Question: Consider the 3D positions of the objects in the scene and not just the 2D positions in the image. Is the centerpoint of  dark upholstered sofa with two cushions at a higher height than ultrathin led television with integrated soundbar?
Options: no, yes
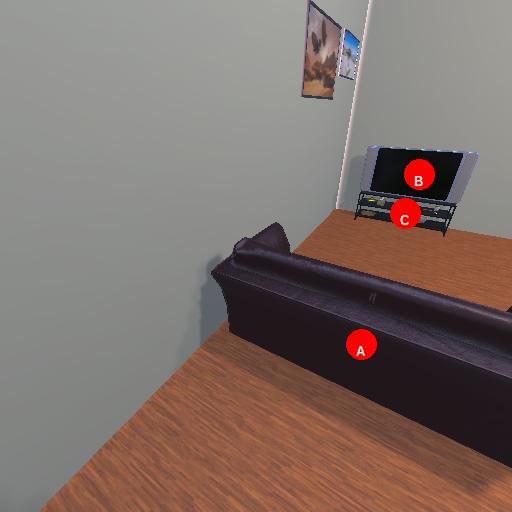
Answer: no